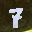
Label: 7